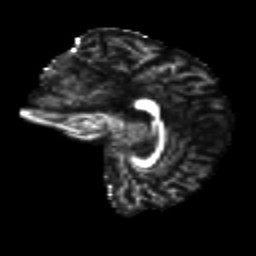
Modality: FA
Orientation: sagittal
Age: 29
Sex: female
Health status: healthy
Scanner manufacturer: siemens
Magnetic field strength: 3 T
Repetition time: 8.6 s
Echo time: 0.095 s